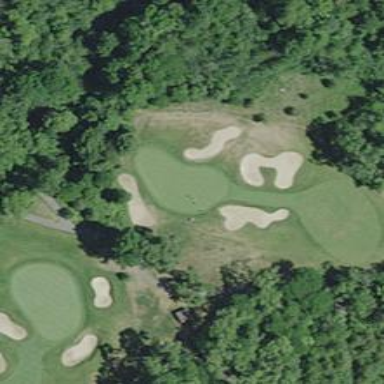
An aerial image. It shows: View of golf hole.